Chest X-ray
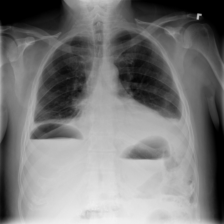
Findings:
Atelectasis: negative
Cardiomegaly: negative
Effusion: negative
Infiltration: negative
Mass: negative
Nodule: negative
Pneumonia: negative
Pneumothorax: negative
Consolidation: negative
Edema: negative
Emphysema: negative
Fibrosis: negative
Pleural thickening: negative
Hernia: negative